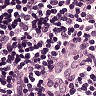
Metastatic tissue present: no